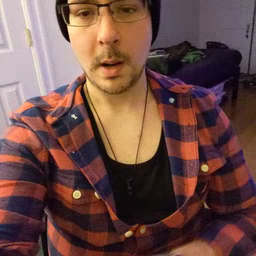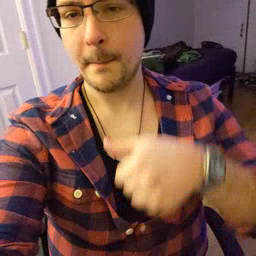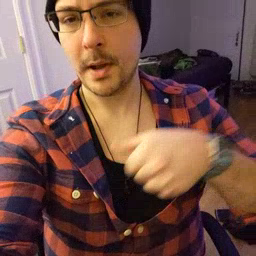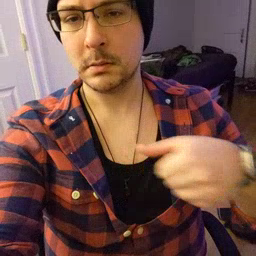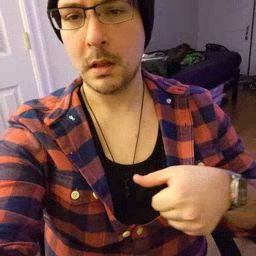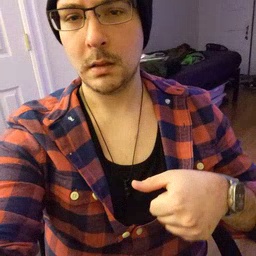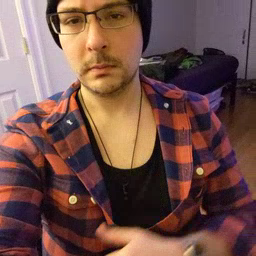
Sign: puzzle